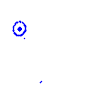
Particle: kaon